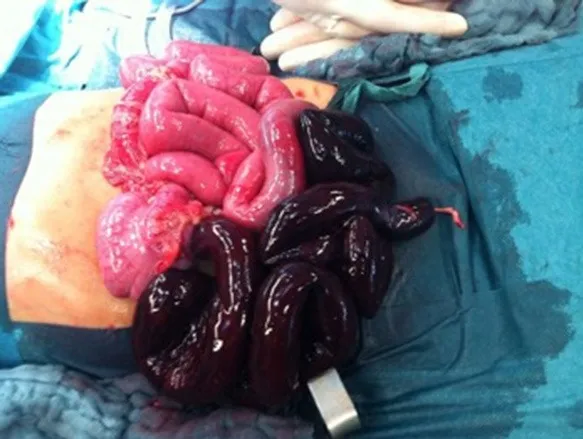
The cause of the volvulus is a Meckel's diverticulum with the omphaloenteric duct is shown. The necrotic part of the ileum is approximately 50 cm long and reaches the ileocaecal junction.
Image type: medical_photograph (other_medical_photograph)